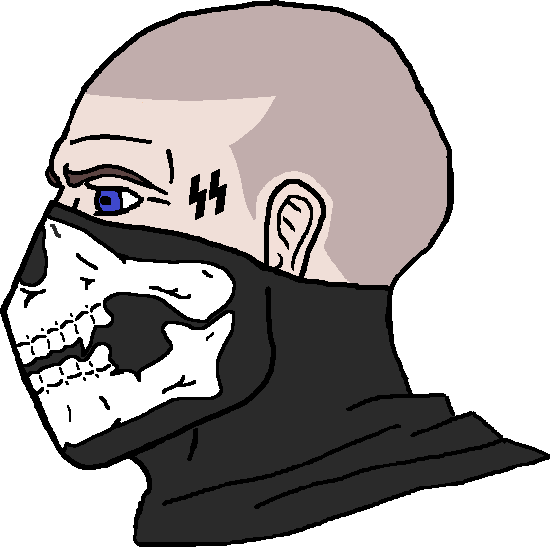
Label: 4_Yes_Chad